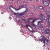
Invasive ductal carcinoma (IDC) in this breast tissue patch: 1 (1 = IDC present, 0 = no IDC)